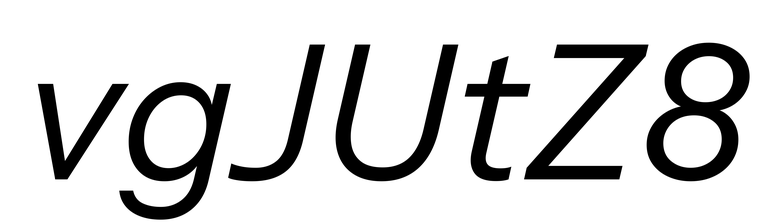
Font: InstrumentSans-Italic_Italic